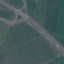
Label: Highway